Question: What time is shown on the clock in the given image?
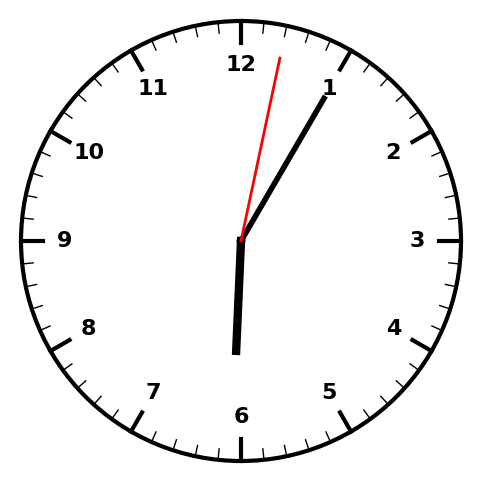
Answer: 06:05:02